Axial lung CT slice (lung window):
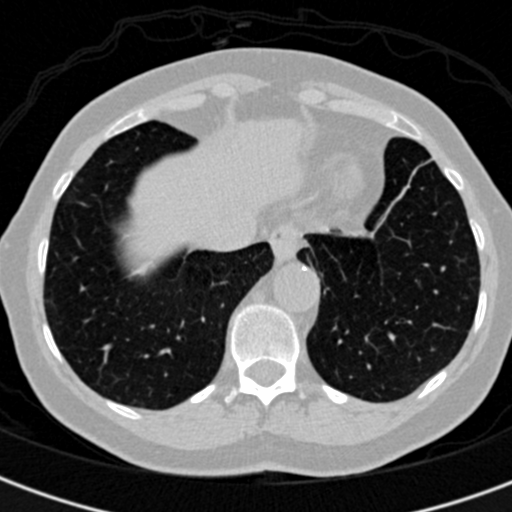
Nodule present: no